Interaction volume radius: 10 \u00c5
Interaction volume height: 30 \u00c5
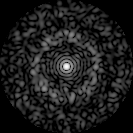
Disorder parameter: 0.8411